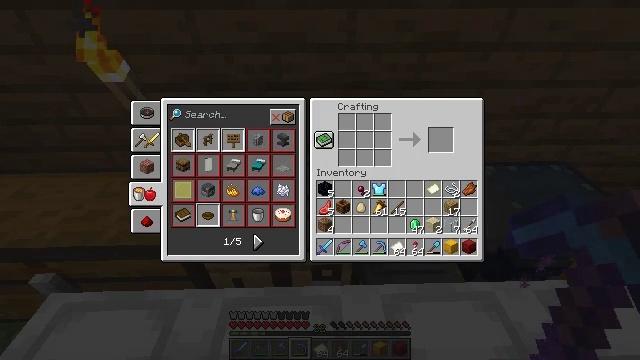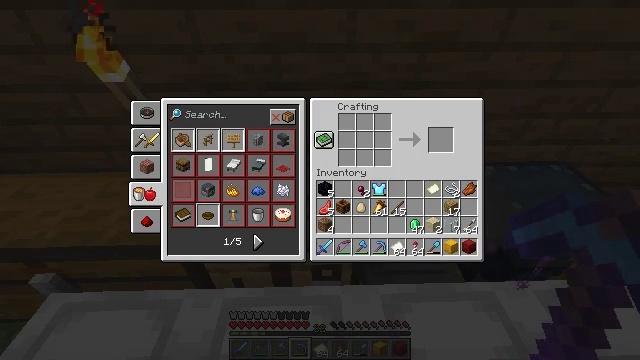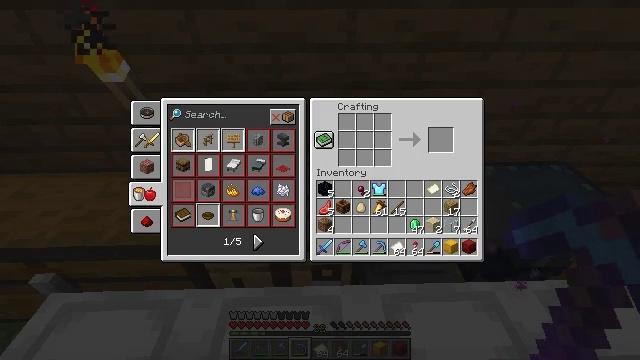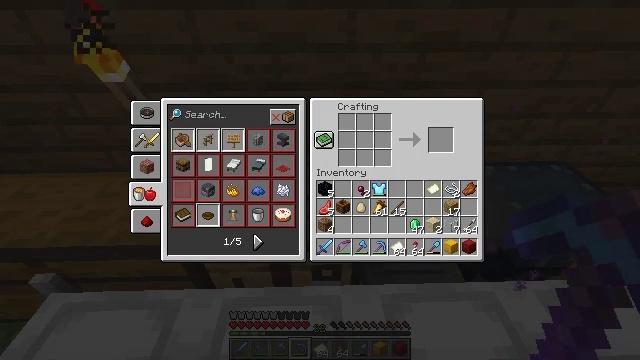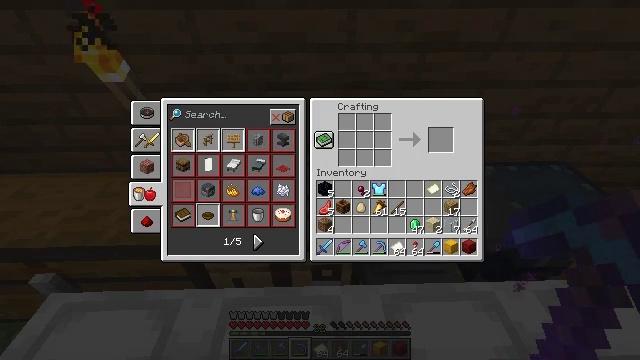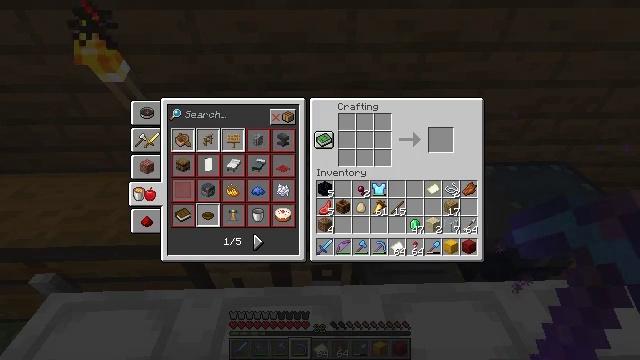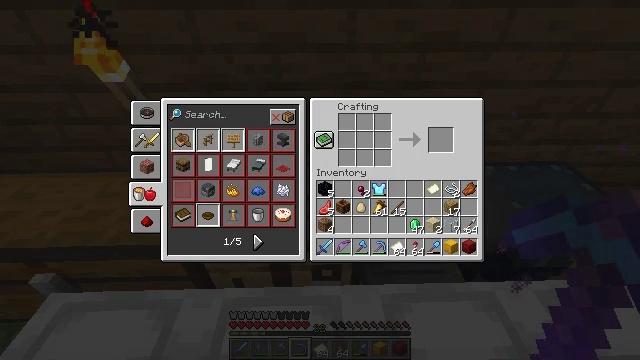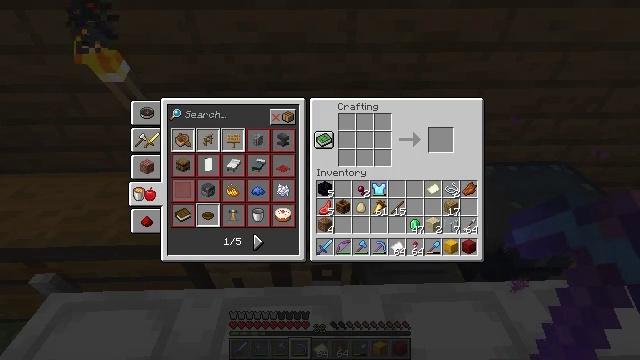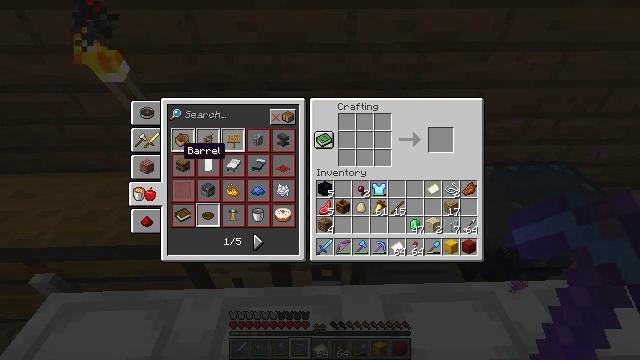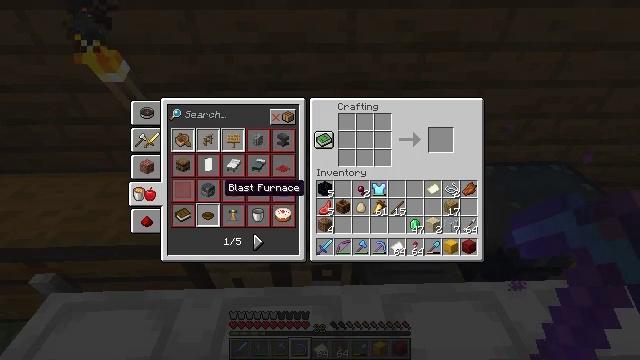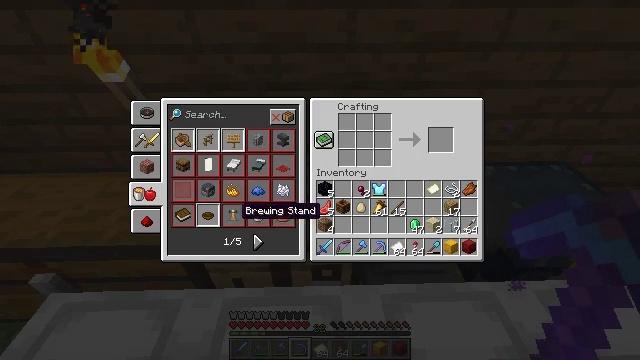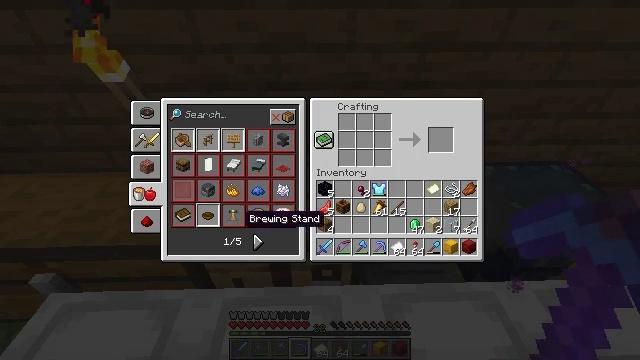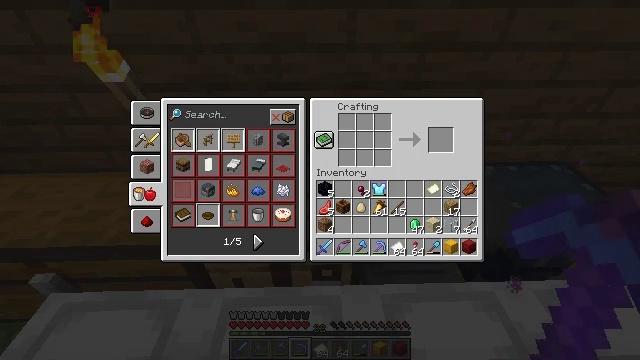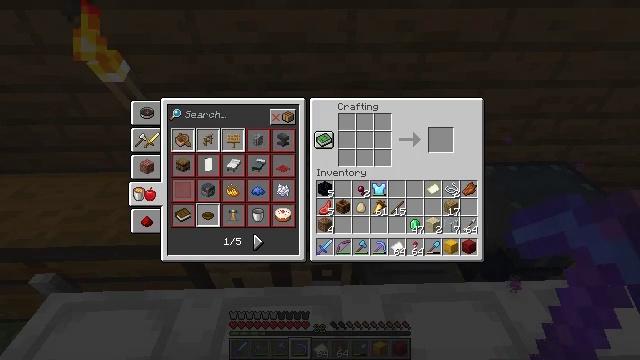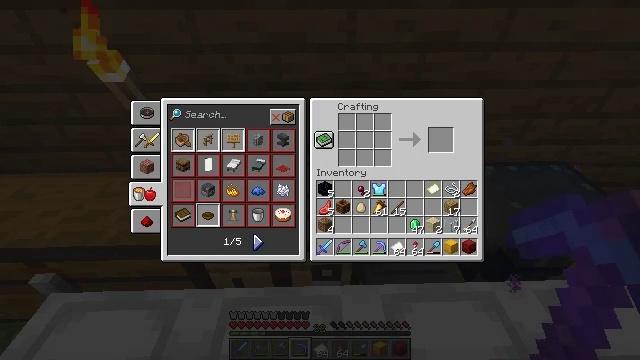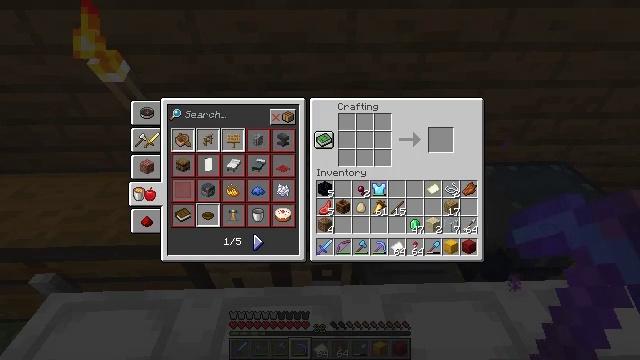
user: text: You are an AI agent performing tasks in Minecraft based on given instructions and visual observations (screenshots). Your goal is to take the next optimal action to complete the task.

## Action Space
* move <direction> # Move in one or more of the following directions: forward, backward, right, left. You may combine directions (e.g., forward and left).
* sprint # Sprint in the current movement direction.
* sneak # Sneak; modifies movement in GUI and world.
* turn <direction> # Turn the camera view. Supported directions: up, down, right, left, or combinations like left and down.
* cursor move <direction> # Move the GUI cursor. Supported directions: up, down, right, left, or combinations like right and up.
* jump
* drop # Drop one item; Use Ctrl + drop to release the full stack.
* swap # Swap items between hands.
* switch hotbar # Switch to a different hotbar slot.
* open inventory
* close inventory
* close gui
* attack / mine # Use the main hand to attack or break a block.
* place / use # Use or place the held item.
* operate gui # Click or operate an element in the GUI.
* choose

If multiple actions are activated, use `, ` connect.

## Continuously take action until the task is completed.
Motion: motion action
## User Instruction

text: Combine glass blocks on the crafting grid to make glass pane.
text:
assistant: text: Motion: no_op
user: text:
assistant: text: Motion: no_op
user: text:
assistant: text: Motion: no_op
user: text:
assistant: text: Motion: no_op
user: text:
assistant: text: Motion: no_op
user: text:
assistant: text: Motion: no_op
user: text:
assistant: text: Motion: no_op
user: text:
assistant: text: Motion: cursor move right and down
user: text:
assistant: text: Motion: cursor move right and down
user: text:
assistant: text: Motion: cursor move right and down
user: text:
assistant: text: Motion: cursor move down
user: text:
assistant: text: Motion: no_op
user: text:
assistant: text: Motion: cursor move right
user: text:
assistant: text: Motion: no_op
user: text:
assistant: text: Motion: no_op
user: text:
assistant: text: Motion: no_op
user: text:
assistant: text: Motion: operate gui
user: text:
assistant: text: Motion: operate gui
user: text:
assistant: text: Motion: operate gui
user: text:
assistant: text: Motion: no_op
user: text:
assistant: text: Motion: no_op
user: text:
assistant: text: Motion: no_op
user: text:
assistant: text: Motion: operate gui
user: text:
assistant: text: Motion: operate gui
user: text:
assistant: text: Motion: operate gui
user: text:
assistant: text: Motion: no_op
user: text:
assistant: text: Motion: no_op
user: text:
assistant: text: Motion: no_op
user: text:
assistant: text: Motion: no_op
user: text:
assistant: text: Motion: no_op